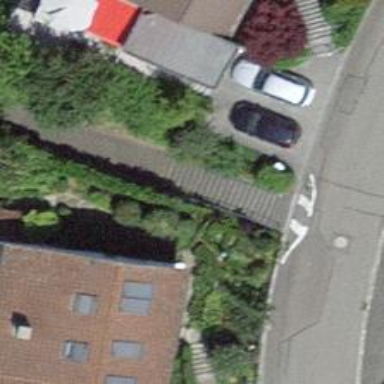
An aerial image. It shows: Paved steps.